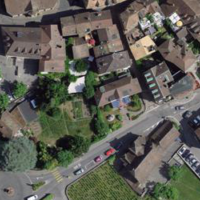
EUNIS habitat code: 54
Species observed at this site:
Jasminum nudiflorum
Beta vulgaris
Nerium oleander